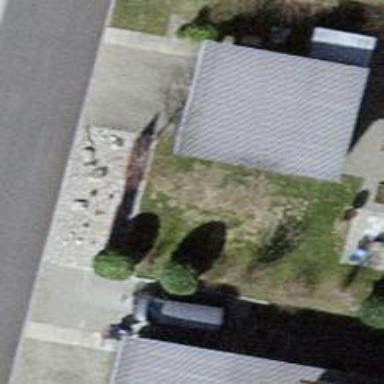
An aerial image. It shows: Garage.